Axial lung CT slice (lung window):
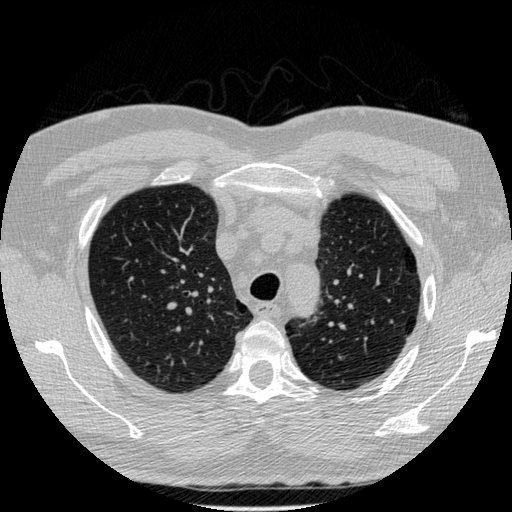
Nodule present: no